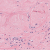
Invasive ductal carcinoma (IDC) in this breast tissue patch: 0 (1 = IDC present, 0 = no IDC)